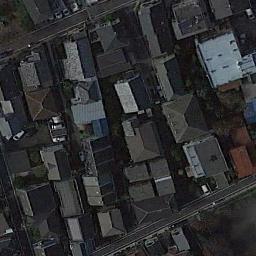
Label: dense_residential